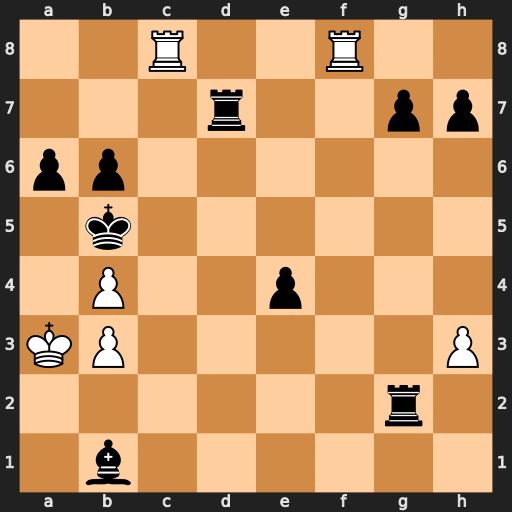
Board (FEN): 2R2R2/3r2pp/pp6/1k6/1P2p3/KP5P/6r1/1b6
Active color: w
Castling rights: -
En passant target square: -
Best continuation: Rf5+ Rd5 Rxd5#